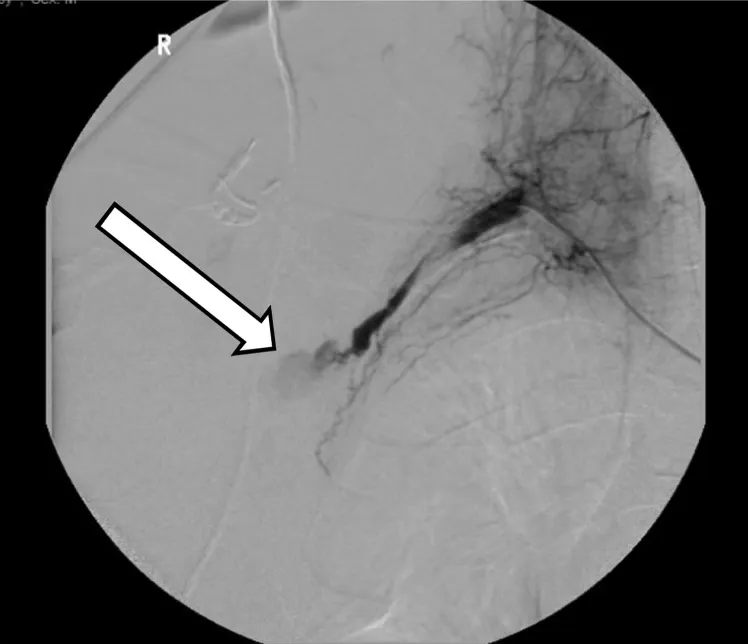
Right subclavian artery avulsion and extravasation localizing the precise location of complete transection of the right subclavian artery.
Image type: radiology (x_ray)